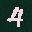
Label: 4